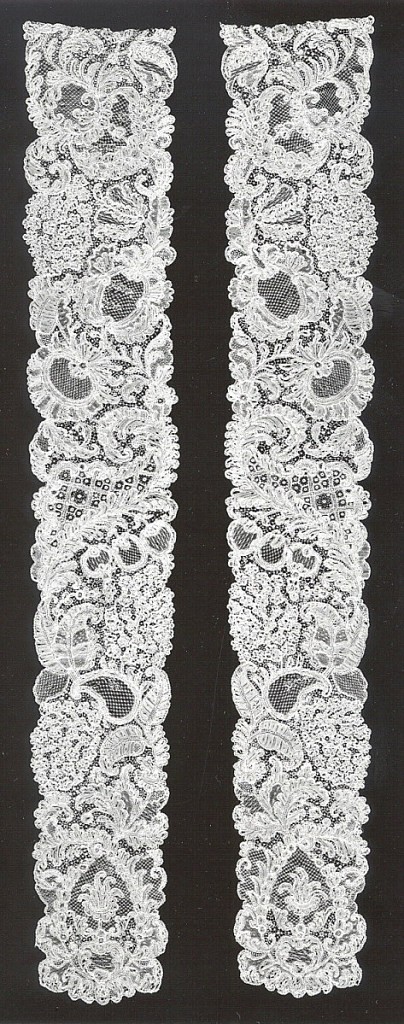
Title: Cap streamers
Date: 1700–1750
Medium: linen Technique: needle lace
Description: Cap streamers in a design showing an intricate pattern of floral and foliated forms in complex garland design.